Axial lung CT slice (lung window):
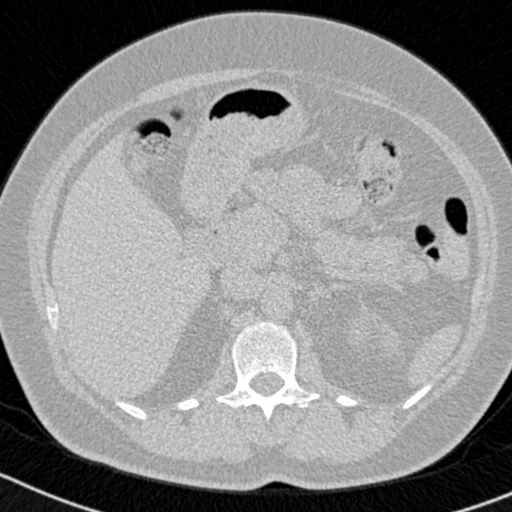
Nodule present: no